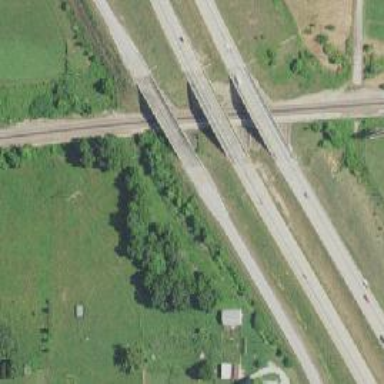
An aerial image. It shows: Unclassified road on bridge.